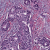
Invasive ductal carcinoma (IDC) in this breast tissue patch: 1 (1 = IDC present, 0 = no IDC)